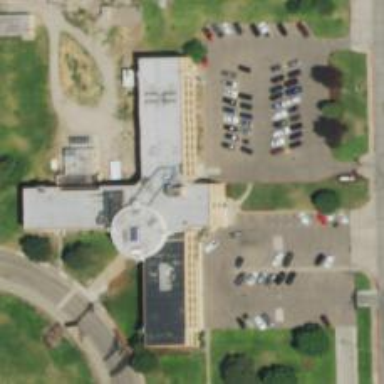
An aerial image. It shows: Clinic.